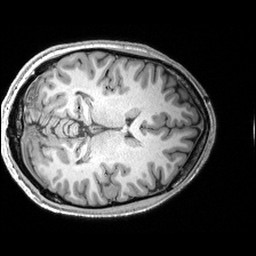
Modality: T1w
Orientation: axial
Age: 25
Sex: male
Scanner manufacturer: siemens
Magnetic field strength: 3 T
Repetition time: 2.53 s
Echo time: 0.00299 s